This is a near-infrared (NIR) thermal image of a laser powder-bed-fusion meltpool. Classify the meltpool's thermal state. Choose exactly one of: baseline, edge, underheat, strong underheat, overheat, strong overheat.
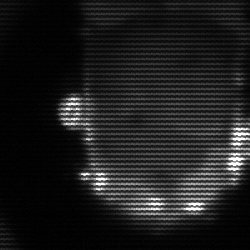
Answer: baseline